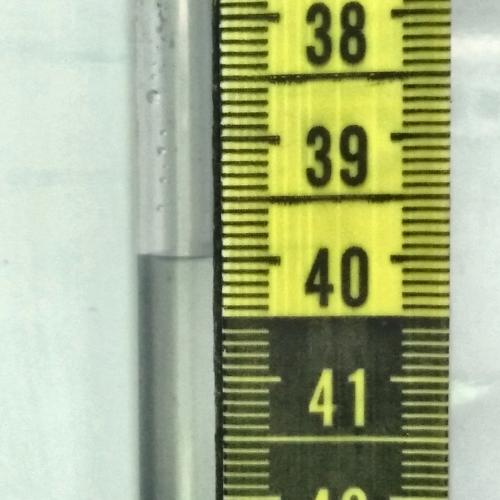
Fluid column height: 40.0 cm